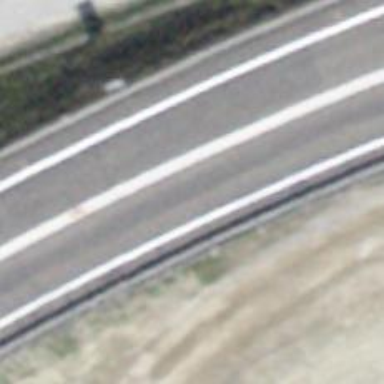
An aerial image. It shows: Asphalt motorroad with trunk classification.